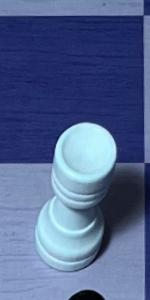
Label: Rook_White